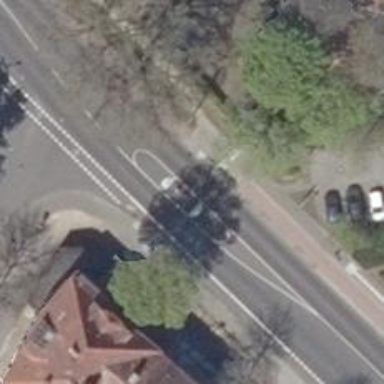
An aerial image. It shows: Asphalt road with primary classification. There are sidewalks on both sides and cycle track on the left.